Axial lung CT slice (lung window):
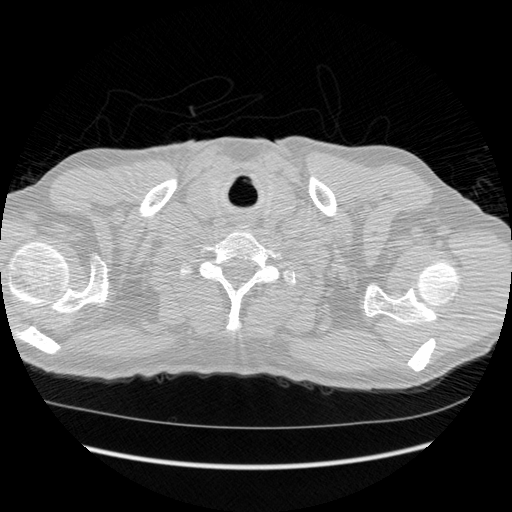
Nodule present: no